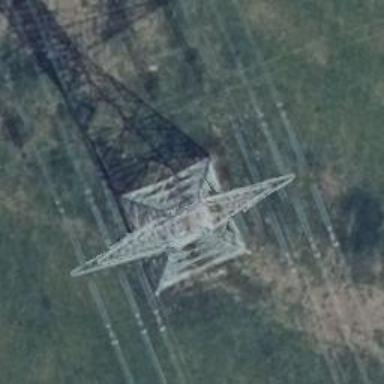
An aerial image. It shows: Power tower.